Question: I have a graph that represents one large process made up of two smaller processes. Each of the smaller processes is represented by a subgraph. But when I connect the end of one of those subprocesses (let's say "one") to the start of the other ("two"), the starting shape for the other process ("two") ends up in the same cluster as the ending of "one". How can I get the arrow from the end of one to point to the start of two, but keep the starting shape of two within its cluster?
'''
digraph BigProcess {
graph [ label="Some big process" ]
subgraph clusterSubProcess1 {
graph [ label="Subprocess one", color="red" ]
start1_1 -> start1_2;
start1_2 -> start1_3a;
start1_2 -> start1_3b;
start1_3a -> start1_4;
start1_3b -> start1_5;
start1_4 -> start1_1;
start1_5 -> start2_1;
}
subgraph clusterSubProcess2 {
graph [ label="Subprocess two", color="blue" ]
start2_1 -> start2_2;
start2_2 -> start2_3a;
start2_2 -> start2_3b;
start2_3a -> start2_4;
start2_3b -> start2_5;
start2_4 -> start2_1;
start2_5 -> end1;
}
}
'''
This results in the following, where I really want start2_1 to be the top node within the blue bounded box.

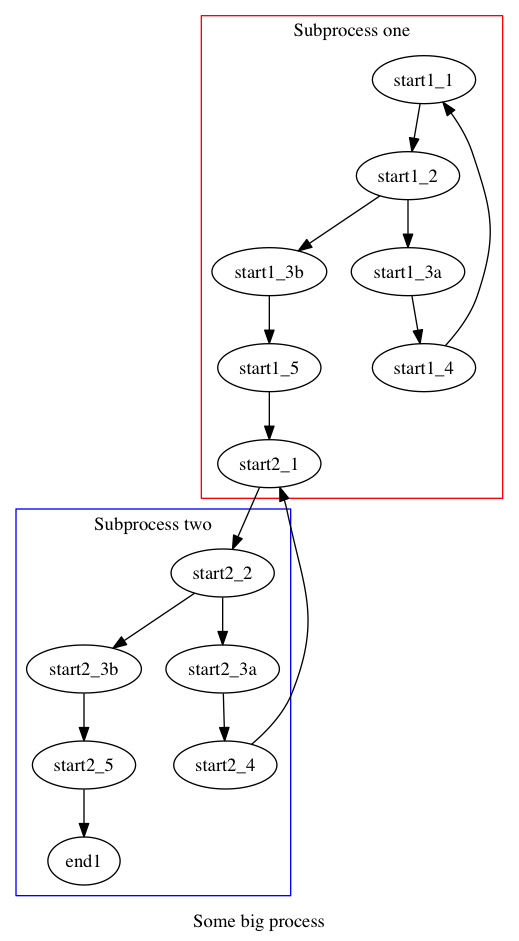
Answer: That's happening because the line 'start1_5 -> start2_1;' in the first subgraph is defining 'start2_1' in that subgraph. You need to define 'start1_5' in the first subgraph but leave it unconnected until after you define 'start2_1' in the second subgraph.
'''
digraph BigProcess {
graph [ label="Some big process" ]
subgraph clusterSubProcess1 {
graph [ label="Subprocess one", color="red" ]
start1_1 -> start1_2;
start1_2 -> start1_3a;
start1_2 -> start1_3b;
start1_3a -> start1_4;
start1_3b -> start1_5;
start1_4 -> start1_1;
start1_5;
}
subgraph clusterSubProcess2 {
graph [ label="Subprocess two", color="blue" ]
start2_1 -> start2_2;
start2_2 -> start2_3a;
start2_2 -> start2_3b;
start2_3a -> start2_4;
start2_3b -> start2_5;
start2_4 -> start2_1;
start2_5 -> end1;
}
//Now connect the nodes in the two different subgraphs
start1_5 -> start2_1;
}
'''